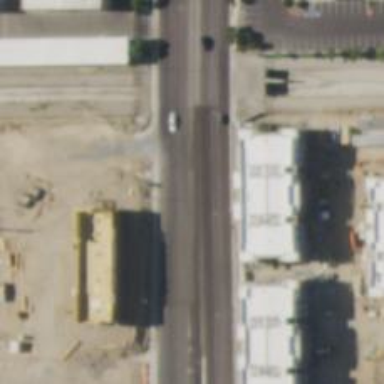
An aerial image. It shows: Asphalt road with secondary link designation.